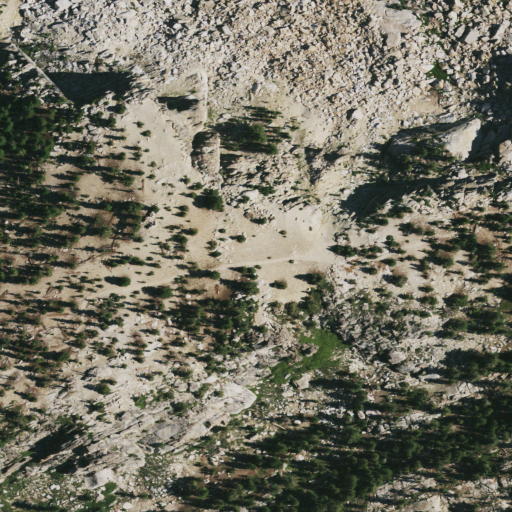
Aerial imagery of mountain in California named Burst Rock containing shrub, barren land, grassland, and evergreen forest